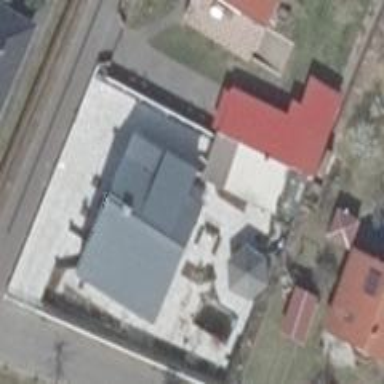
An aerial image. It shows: Building with gabled roof.